Question: So I am trying to connect to a Google spreadsheet, to do that I am going to use the Zend Gdata framework. I try to connect to the google API like this:
'''
set_include_path("$_SERVER[DOCUMENT_ROOT]/ZendGdata-1.12.11/library");
require_once 'Zend/Loader.php';
$service = Zend_Gdata_Spreadsheets::AUTH_SERVICE_NAME;
$client = Zend_Gdata_ClientLogin::getHttpClient('xxxxxxx@gmail.com', 'xxxxx', $service);
$spreadsheetService = new Zend_Gdata_Spreadsheets($client);
'''
but when I execute that code I get this error:
I have no idea what is going wrong here, could you please help me out? :)
I also checked if the zend framework was installed correctly:

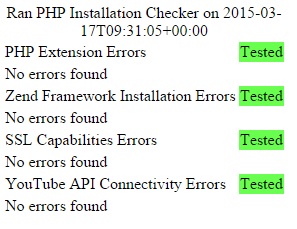
Answer: The error suggests that the gdata library is not accessible to your PHP file.
If you are working in local environment, do the following steps:
1. Open your "PHP.INI" file and find the string beginning with include_path which looks like this: include_path = ".: some other library path"
2. This is a colon separated line and you need to append your gdata library path at the end.
3. So your final include_path should look like:
include_path = ".: some other library path : your gdata library path"
Note: Make sure that you uncomment the include_path by removing the leading semicolon if any.
Else, if you are working on your hosting server you may not have direct access to the PHP.INI file, in this can you can do the following:
1. Open .htaccess file, if not exists create new tezt file and add the new entry:
php_value include_path('full path to your gdata library');
And save the file as .htaccess in the root directory of your server
That is it! Done!
Note: if you still get the same error make sure you edited the correct php.ini file and double check the path of your gdata library.